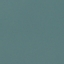
Land use / land cover: SeaLake